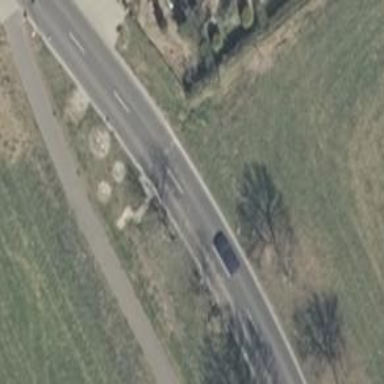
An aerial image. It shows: Secondary road with asphalt surface.